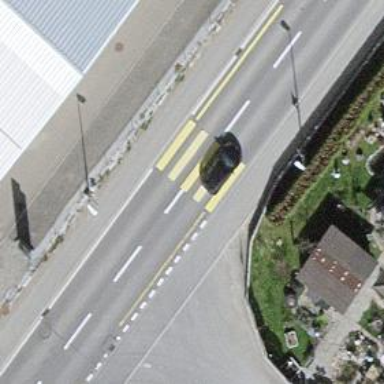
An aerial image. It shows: Marked crossing on the road.